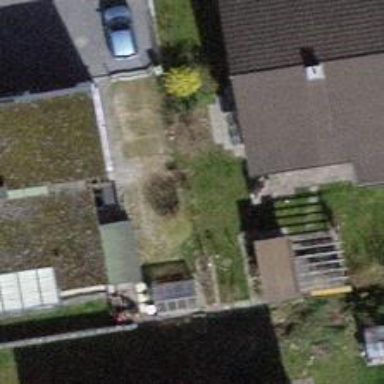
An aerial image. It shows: Building with tiled roof.